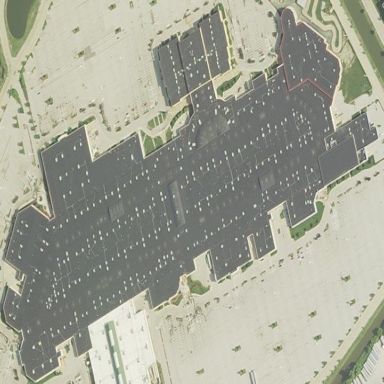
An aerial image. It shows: Mall building.